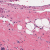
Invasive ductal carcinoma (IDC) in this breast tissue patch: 0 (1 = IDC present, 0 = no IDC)